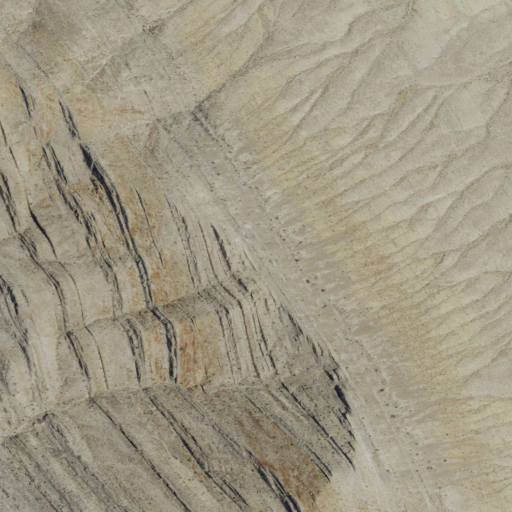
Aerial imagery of ridge(s) in Utah named Cockscomb Ridge containing only shrub